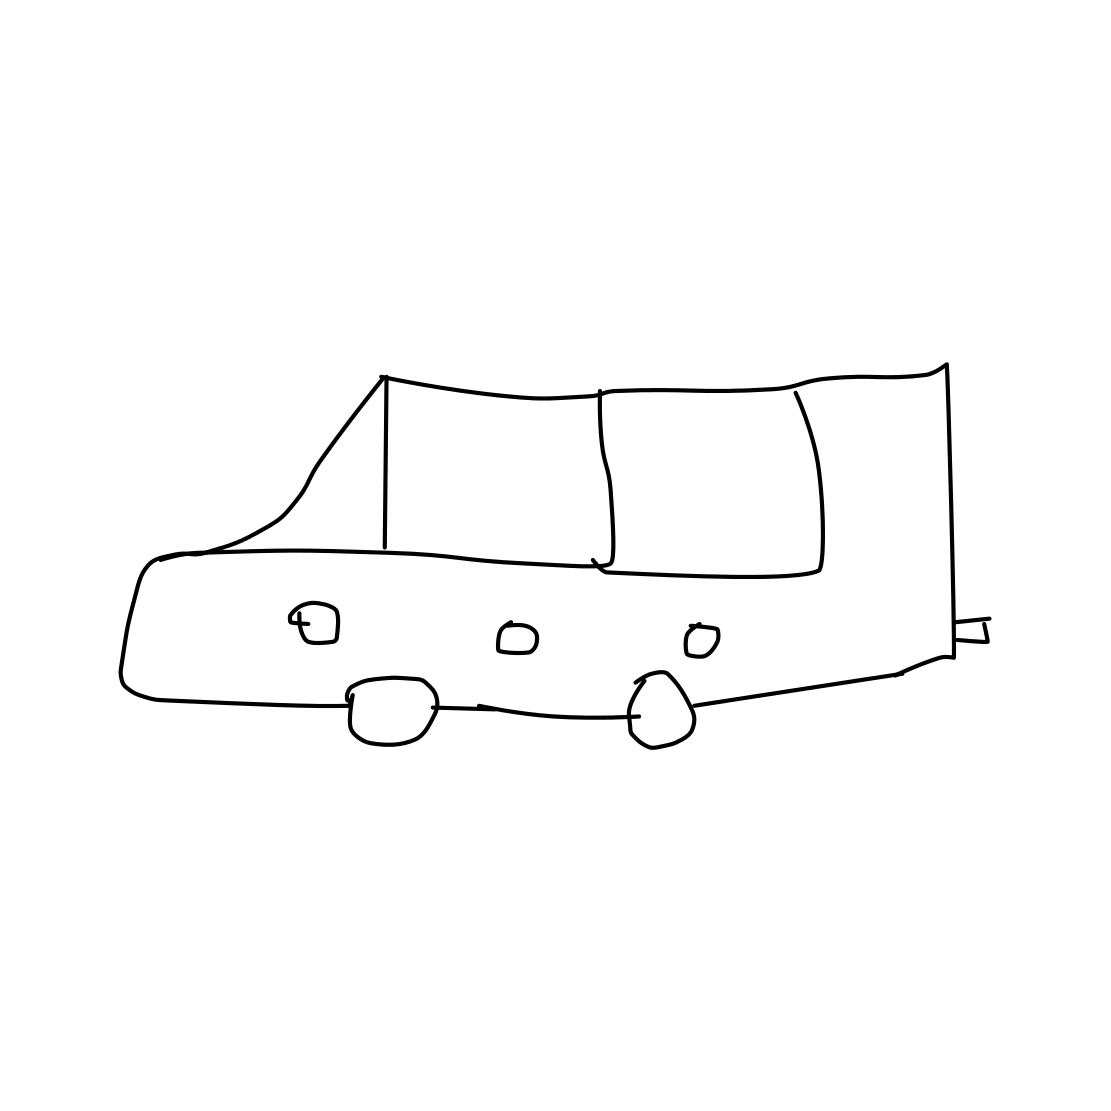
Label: race car